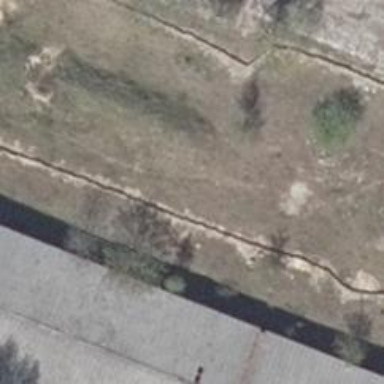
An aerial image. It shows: Embankment that has been man-made.